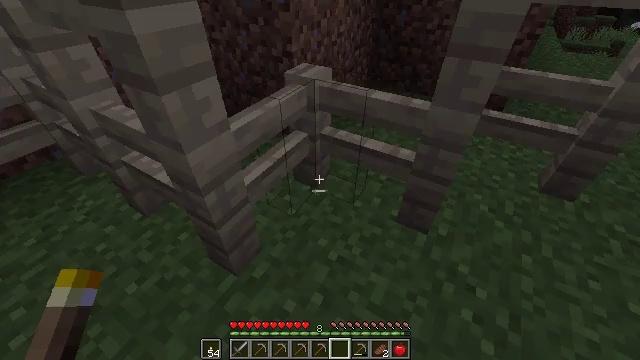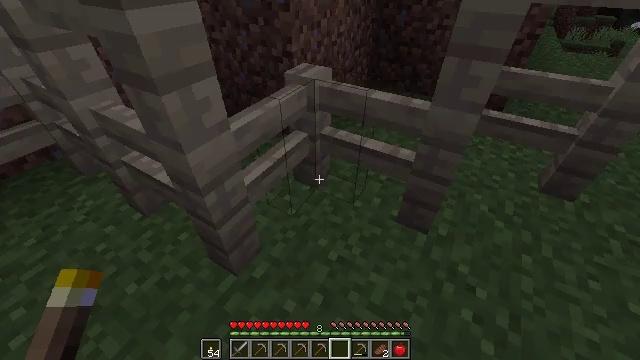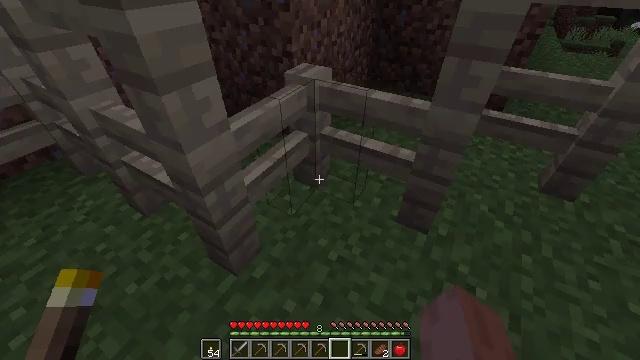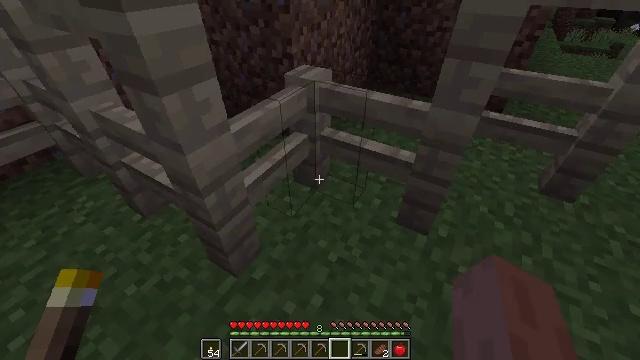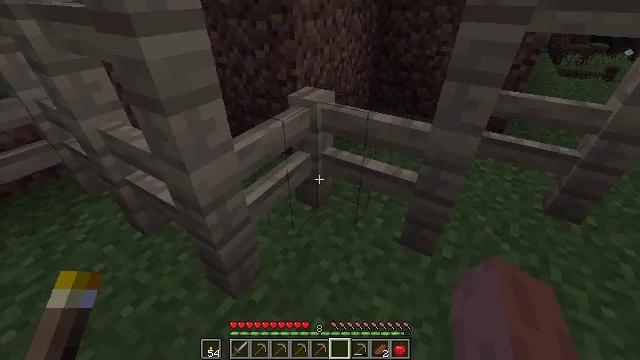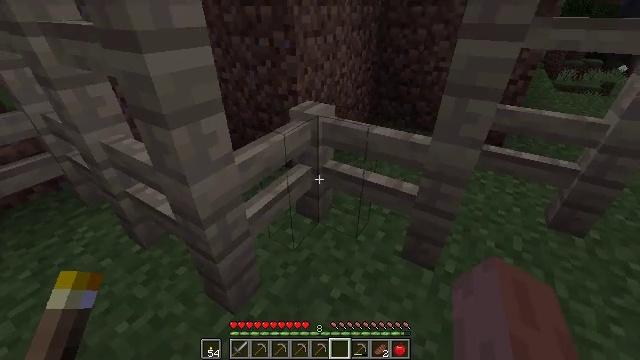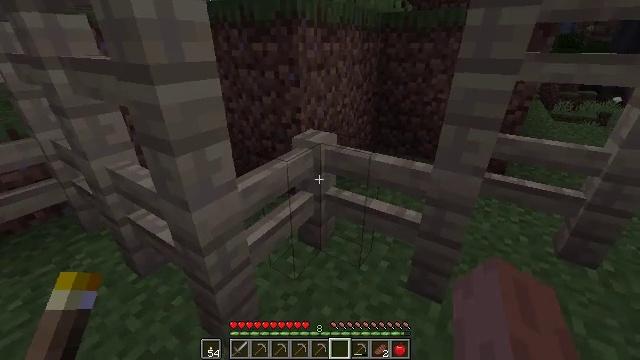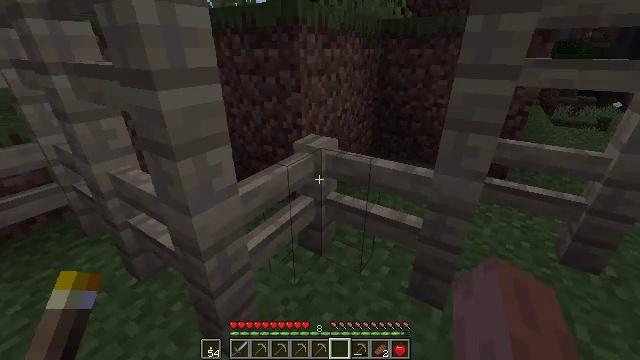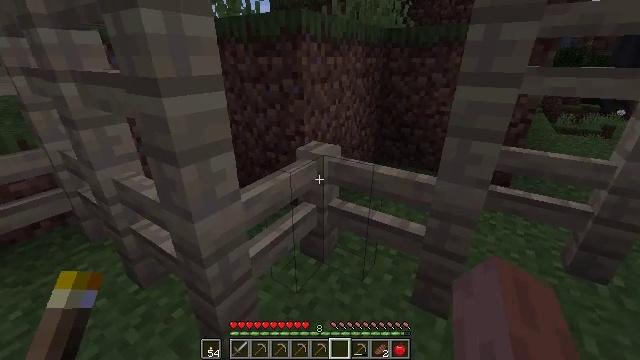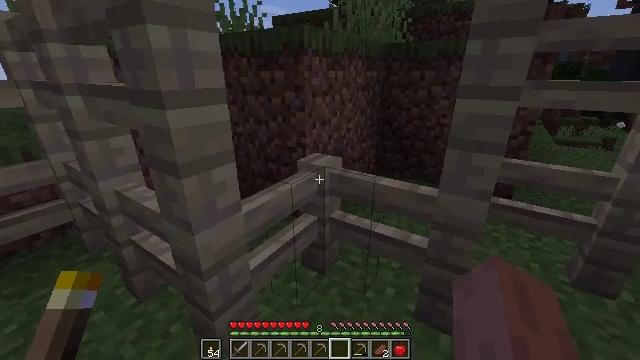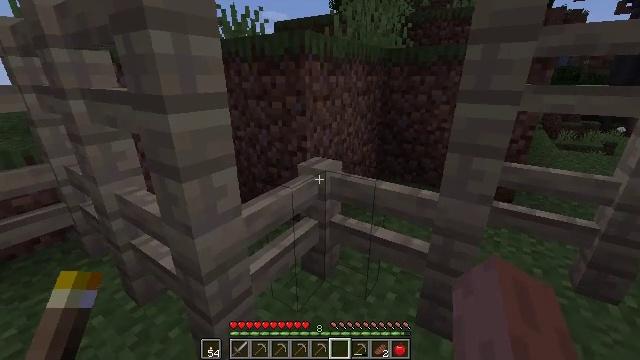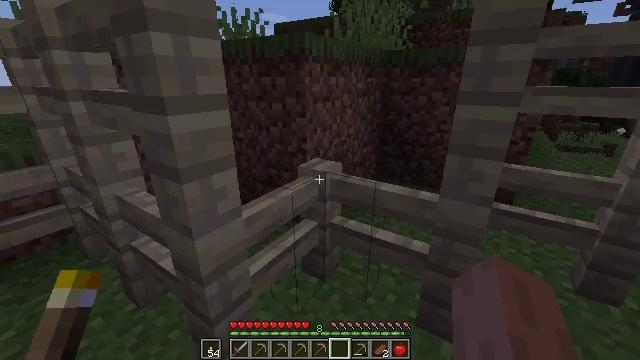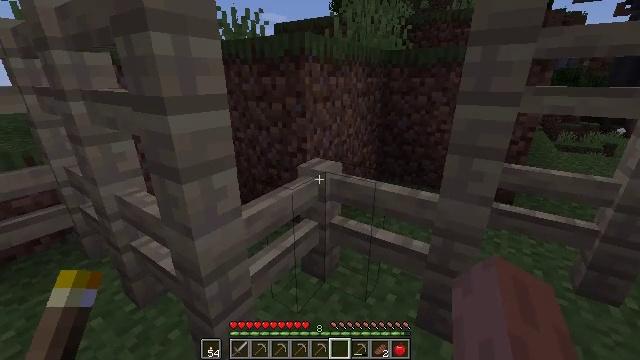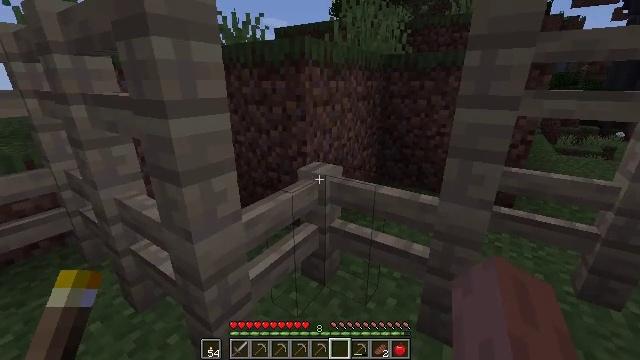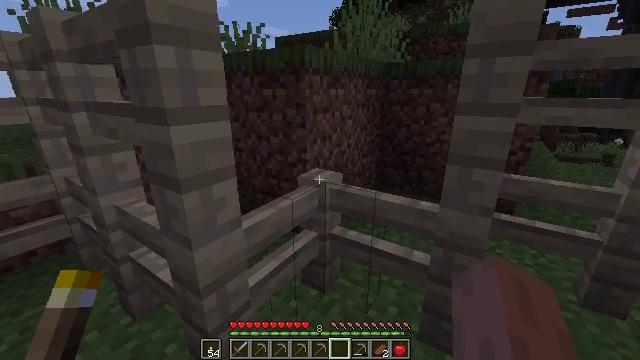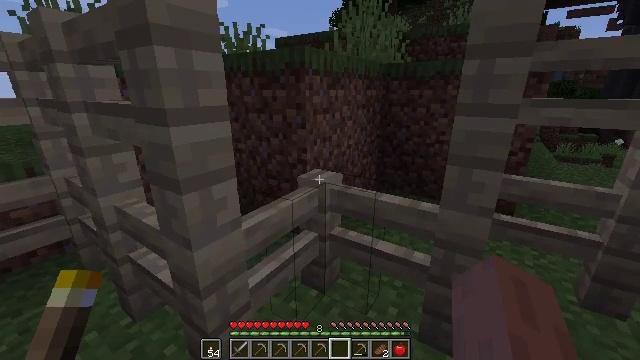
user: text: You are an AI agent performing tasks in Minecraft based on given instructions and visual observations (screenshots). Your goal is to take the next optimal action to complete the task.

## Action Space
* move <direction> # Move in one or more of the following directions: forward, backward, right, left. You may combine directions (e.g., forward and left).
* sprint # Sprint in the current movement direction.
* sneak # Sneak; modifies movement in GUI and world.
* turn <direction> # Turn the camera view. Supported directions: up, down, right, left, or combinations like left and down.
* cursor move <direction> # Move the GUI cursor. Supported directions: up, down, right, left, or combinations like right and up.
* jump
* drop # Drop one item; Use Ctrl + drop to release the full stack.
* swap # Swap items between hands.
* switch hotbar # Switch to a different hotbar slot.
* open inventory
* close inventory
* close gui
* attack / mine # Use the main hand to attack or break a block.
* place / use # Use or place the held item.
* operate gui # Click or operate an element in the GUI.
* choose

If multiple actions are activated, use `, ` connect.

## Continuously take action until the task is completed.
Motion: motion action
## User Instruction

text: Left click to destroy the birch fence.
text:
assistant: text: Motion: no_op
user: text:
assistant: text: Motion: no_op
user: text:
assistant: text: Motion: no_op
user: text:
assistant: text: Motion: turn up
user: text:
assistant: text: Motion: turn up
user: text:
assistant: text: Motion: turn up
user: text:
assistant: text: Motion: turn up
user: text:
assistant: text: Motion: turn up
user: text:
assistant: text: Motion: turn up
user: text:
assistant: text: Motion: no_op
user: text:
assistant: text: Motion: no_op
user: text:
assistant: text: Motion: no_op
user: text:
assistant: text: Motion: no_op
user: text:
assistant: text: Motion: turn up
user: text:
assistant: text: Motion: no_op
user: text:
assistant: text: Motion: no_op
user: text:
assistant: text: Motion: no_op
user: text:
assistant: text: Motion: no_op
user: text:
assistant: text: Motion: no_op
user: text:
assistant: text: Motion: no_op
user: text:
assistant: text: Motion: no_op
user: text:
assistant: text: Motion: no_op
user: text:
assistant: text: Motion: no_op
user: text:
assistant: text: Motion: no_op
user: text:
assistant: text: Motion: no_op
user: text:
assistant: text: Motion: no_op
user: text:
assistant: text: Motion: turn right
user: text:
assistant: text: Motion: turn right
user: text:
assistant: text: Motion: turn right and up
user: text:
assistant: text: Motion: turn right